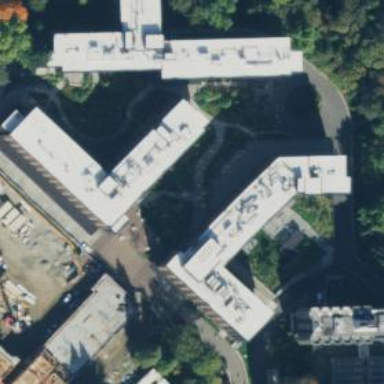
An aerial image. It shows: Part of building with white roof.